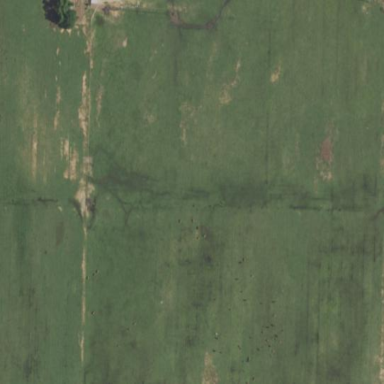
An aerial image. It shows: Native pasture meadow.